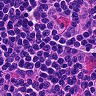
Metastatic tissue present: no